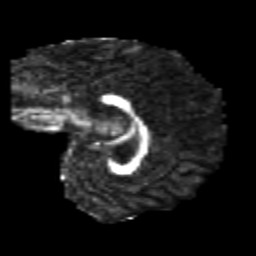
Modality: FA
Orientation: sagittal
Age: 25
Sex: female
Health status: healthy
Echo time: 0.074 s